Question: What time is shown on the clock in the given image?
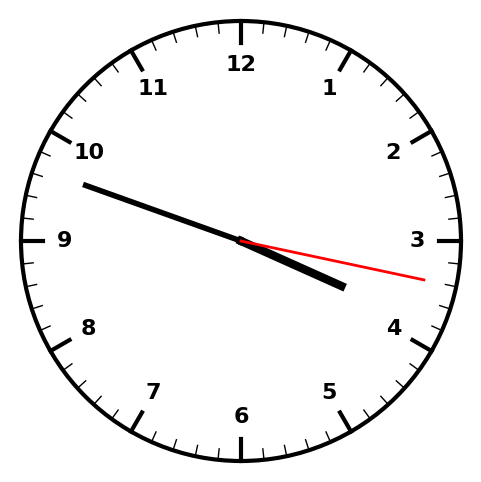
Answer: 03:48:17